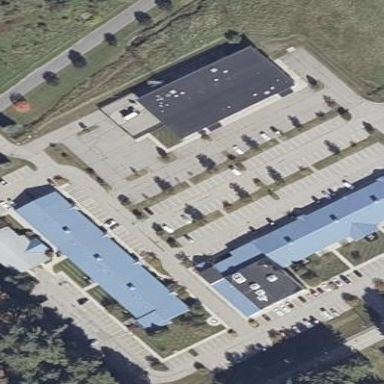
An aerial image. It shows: Parking area with asphalt surface.